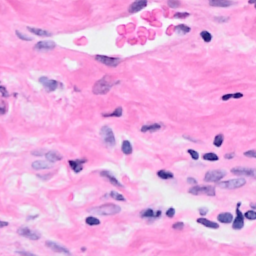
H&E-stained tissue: Breast